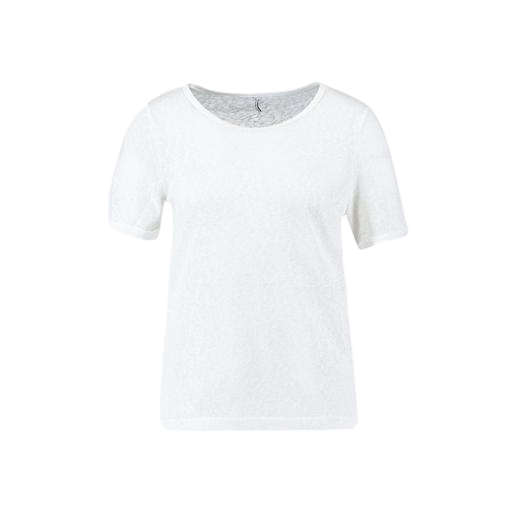
white petite t-shirt only macy, short-sleeve top only macy, white pima t-shirt only macy, white background